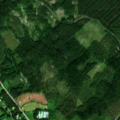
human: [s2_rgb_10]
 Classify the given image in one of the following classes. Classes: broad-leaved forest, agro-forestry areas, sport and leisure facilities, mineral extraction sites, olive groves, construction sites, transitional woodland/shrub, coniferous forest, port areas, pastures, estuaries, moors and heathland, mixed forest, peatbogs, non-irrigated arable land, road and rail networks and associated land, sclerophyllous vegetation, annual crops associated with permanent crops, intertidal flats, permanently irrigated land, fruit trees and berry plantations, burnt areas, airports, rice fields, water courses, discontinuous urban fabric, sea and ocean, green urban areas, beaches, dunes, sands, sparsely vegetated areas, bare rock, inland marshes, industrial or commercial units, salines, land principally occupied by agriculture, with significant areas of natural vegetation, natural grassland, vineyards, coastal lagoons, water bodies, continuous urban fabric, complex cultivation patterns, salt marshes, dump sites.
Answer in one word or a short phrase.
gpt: land principally occupied by agriculture, with significant areas of natural vegetation, coniferous forest, mixed forest, transitional woodland/shrub